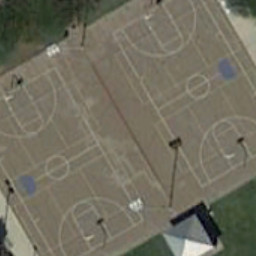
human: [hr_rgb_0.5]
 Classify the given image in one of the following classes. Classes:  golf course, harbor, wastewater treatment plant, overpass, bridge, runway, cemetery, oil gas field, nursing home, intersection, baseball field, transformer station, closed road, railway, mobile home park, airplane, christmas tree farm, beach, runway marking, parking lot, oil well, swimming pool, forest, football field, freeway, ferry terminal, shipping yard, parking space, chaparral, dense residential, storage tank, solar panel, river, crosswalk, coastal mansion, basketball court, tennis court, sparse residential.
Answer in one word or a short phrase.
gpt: basketball court